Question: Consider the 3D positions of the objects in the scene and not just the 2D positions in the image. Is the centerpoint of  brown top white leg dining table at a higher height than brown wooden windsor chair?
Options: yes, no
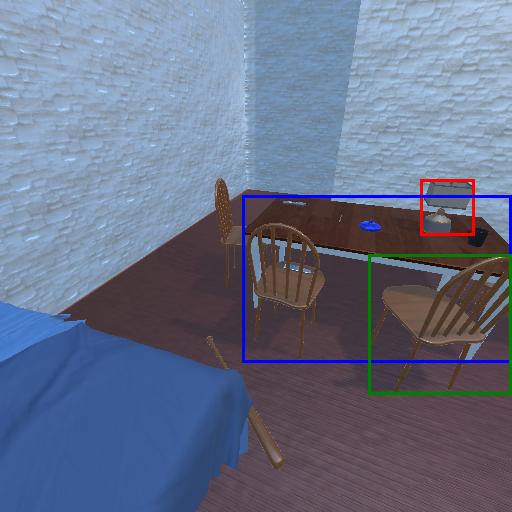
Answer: yes